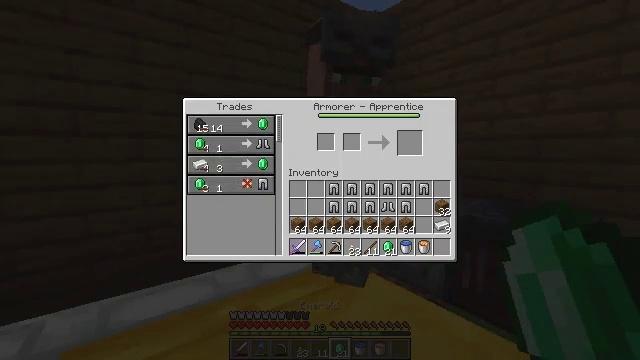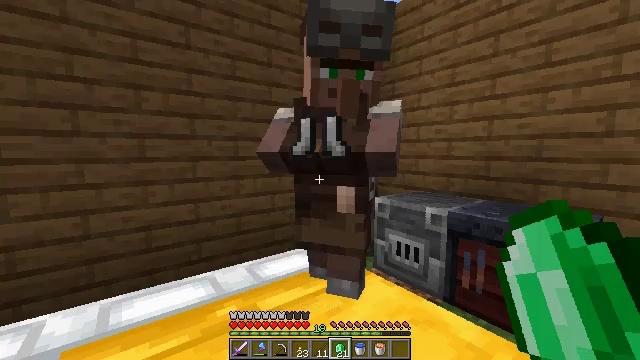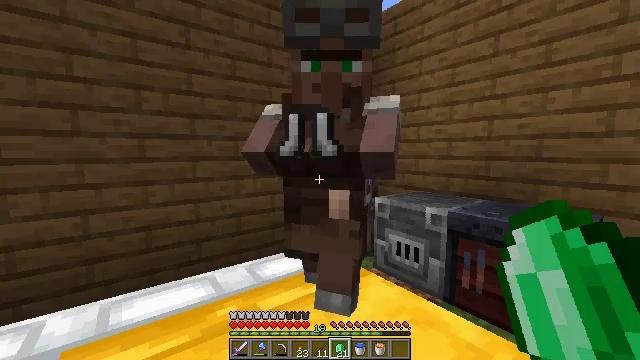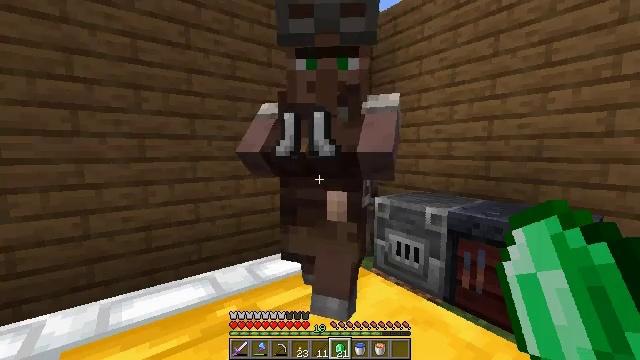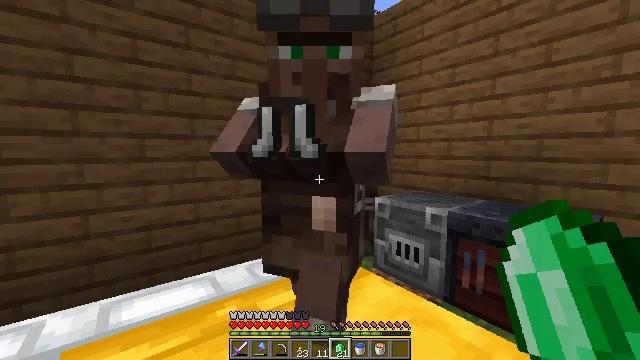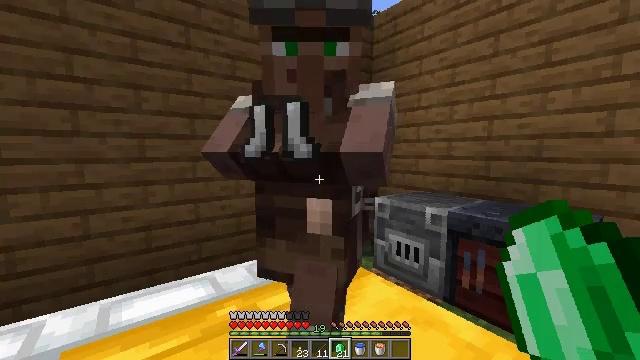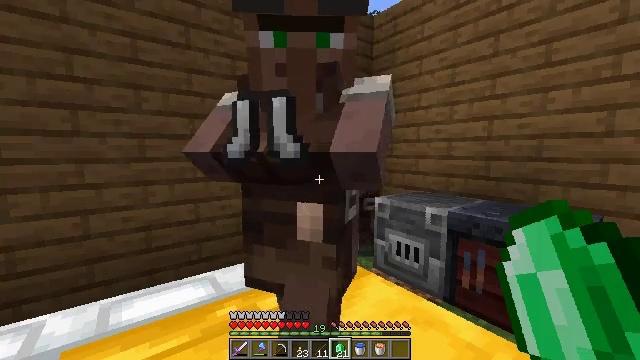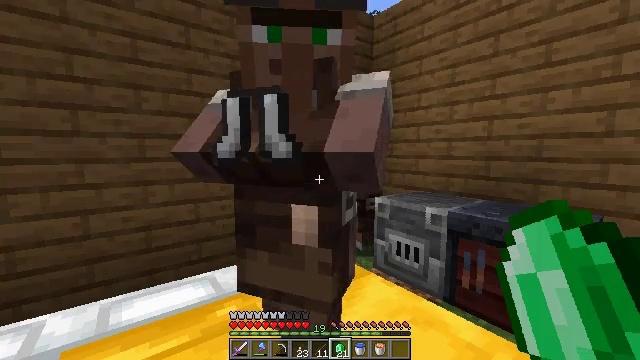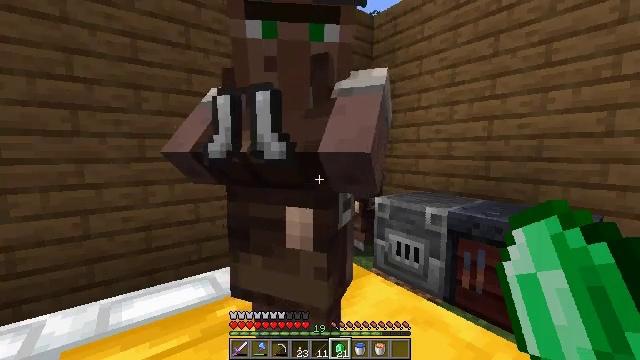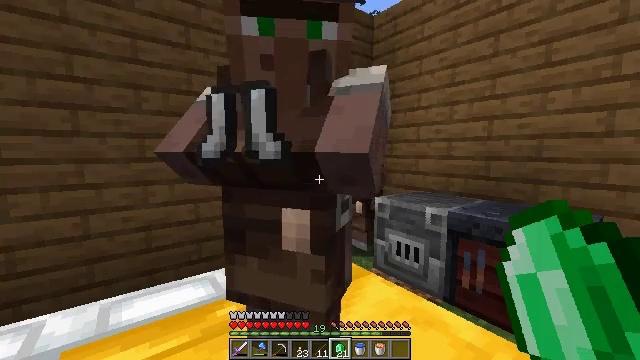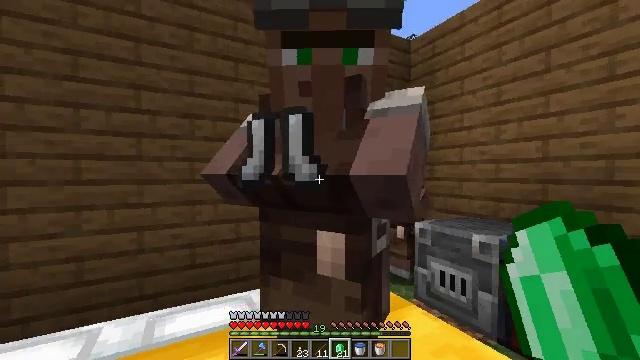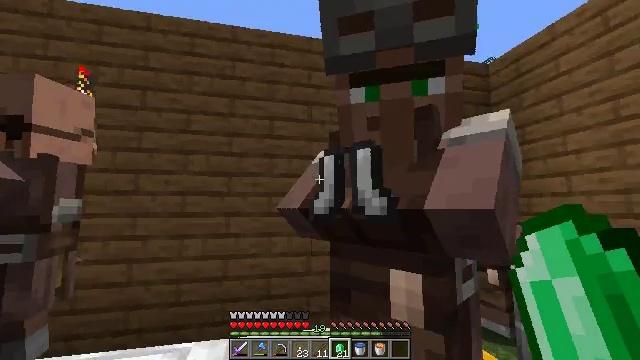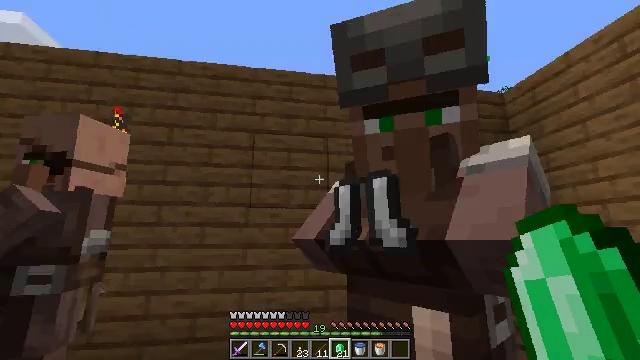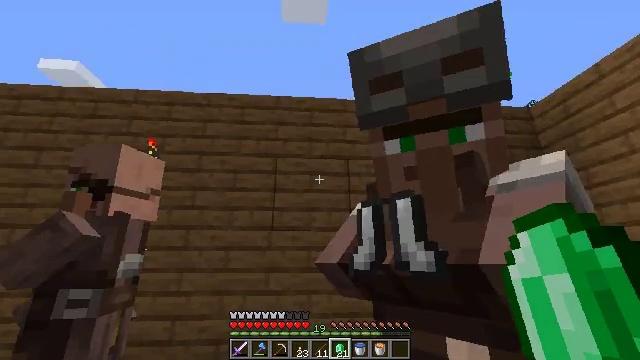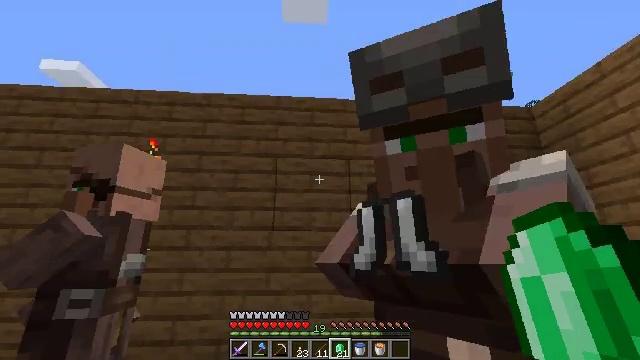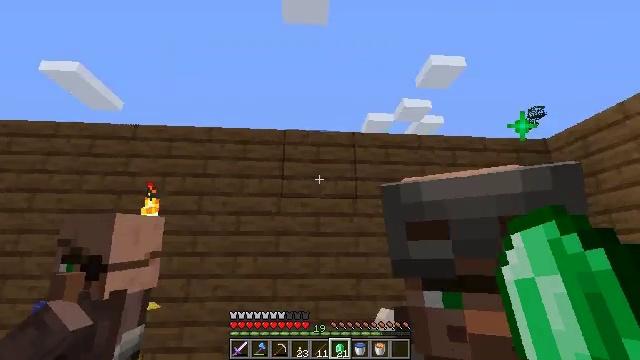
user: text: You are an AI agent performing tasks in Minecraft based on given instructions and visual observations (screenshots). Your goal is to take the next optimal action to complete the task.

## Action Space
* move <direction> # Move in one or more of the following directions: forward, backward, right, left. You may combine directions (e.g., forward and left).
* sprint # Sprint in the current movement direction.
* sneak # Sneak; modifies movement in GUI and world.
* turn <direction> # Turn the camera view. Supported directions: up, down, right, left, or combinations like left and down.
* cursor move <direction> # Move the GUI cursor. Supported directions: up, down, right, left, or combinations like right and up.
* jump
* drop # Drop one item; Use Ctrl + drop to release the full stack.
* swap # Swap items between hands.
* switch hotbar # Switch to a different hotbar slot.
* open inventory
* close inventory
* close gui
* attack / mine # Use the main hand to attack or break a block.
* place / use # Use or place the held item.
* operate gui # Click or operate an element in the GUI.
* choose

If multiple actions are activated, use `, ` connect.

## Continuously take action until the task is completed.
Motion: motion action
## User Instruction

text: Use the crafting table to make a chainmail helmet.
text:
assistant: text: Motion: close inventory
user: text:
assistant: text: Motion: close inventory
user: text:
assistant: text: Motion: close inventory
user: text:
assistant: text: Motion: no_op
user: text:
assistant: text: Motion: no_op
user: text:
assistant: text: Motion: no_op
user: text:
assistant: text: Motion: no_op
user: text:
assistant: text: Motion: no_op
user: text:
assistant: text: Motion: no_op
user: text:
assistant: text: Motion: turn left and up
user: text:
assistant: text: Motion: turn left and up
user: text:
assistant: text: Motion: turn left and up
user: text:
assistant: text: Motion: turn left and up
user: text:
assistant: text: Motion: no_op
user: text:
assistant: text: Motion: move left
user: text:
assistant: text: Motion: move left
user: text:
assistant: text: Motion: turn right and down
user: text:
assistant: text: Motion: turn right
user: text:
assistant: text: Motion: turn right and down
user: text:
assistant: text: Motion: turn right and down
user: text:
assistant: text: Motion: turn right and down
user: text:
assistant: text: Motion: turn right and down
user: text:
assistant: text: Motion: no_op
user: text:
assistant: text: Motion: turn down
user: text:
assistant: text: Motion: no_op
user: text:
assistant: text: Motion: no_op
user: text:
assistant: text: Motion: no_op
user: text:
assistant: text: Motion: no_op
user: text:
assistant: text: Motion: no_op
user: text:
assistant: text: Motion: turn right and down